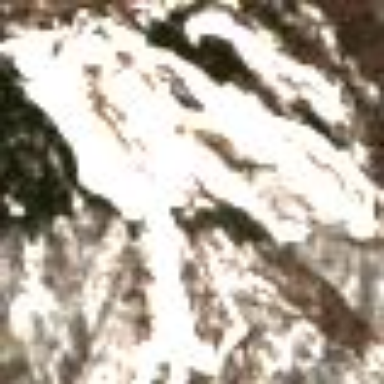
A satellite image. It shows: Area designated for winter sports.